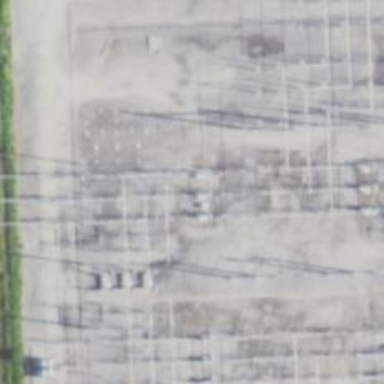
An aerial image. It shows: Switch for power supply.